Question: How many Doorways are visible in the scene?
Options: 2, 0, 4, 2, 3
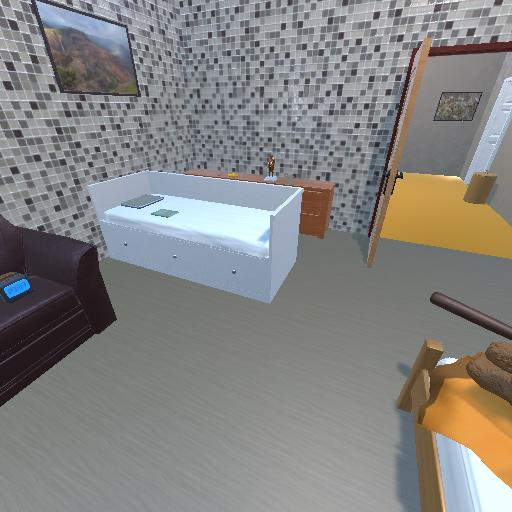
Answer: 2